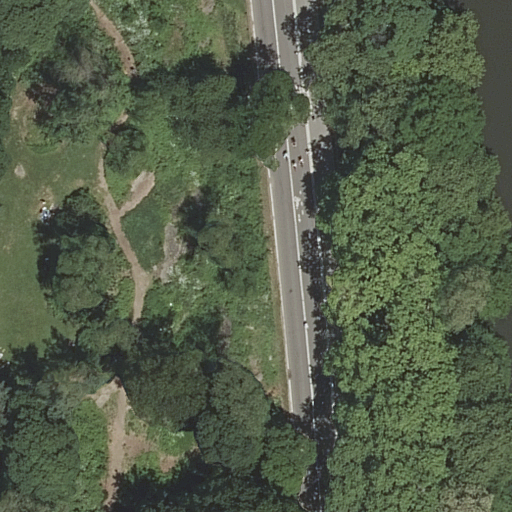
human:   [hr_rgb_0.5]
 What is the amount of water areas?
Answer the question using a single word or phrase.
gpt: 1

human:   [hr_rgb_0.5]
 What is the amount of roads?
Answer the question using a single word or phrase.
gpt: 3

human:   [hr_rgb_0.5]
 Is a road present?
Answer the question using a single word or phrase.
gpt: yes

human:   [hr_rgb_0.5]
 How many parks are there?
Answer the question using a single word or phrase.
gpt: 1

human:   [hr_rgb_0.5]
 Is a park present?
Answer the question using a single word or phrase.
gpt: yes

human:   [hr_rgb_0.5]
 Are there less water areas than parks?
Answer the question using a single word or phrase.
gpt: no

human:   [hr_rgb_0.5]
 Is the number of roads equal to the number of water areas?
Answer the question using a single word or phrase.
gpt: no

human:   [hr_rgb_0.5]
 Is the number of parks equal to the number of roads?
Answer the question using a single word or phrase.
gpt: no

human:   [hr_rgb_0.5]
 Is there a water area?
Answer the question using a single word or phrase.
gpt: yes

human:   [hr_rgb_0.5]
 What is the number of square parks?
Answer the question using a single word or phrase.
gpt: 0

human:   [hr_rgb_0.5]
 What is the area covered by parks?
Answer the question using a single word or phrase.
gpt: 10627m2

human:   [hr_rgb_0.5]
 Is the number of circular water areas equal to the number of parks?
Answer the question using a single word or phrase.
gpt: no

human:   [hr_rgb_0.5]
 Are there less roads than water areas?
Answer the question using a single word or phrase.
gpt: no

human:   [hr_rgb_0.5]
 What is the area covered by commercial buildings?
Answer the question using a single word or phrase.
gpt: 0m2

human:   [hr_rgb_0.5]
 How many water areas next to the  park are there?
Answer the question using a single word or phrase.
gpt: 1

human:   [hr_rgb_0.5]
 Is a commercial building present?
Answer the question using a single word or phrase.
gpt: no

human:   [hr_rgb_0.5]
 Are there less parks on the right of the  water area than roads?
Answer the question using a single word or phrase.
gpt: yes

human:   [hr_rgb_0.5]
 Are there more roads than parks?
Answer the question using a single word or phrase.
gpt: yes

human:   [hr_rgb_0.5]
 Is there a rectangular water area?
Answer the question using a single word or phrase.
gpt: no

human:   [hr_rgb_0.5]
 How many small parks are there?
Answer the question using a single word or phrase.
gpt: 0

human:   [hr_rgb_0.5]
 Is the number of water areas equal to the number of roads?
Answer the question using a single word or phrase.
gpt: no

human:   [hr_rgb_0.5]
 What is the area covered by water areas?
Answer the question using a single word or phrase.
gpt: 759m2

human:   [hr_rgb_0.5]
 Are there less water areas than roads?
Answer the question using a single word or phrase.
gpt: yes

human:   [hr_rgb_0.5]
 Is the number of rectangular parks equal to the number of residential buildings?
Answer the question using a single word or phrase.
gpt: no

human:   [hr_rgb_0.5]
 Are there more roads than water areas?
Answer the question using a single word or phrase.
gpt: yes

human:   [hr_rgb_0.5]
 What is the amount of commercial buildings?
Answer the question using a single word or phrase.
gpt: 0

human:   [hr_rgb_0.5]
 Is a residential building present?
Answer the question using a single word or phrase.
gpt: no

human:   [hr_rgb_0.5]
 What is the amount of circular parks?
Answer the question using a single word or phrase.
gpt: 0

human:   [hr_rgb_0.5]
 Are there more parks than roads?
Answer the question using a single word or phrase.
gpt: no

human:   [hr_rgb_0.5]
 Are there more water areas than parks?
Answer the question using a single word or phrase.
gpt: no

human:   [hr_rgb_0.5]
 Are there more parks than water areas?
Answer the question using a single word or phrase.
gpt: no

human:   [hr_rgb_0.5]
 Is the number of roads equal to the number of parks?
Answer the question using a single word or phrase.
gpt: no

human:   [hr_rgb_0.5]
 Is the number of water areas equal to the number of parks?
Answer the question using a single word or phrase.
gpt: yes

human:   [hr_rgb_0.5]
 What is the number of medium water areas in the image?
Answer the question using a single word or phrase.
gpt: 0

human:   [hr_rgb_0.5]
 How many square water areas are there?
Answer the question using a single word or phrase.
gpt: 0

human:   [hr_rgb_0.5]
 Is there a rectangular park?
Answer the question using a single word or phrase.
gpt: yes

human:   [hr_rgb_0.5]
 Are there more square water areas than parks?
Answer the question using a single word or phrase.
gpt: no

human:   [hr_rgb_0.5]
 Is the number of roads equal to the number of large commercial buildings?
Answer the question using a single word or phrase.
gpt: no

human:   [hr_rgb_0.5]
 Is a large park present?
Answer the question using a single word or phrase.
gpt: yes

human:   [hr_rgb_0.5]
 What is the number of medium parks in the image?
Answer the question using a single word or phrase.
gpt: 0

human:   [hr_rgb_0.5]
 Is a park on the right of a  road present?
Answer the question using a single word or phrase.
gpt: yes

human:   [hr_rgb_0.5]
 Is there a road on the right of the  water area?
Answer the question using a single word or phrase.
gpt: no

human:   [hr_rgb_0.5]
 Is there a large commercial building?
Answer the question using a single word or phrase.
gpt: no

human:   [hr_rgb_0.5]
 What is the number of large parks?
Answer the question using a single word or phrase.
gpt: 1

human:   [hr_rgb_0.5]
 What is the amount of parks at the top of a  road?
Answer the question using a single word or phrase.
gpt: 0

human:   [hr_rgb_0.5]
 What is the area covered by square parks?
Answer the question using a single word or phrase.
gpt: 0m2

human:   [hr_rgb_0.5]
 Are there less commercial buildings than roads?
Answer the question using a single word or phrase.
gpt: yes

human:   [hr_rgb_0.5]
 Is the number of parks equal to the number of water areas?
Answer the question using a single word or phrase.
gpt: yes

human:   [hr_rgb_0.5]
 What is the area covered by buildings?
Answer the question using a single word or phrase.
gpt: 0m2

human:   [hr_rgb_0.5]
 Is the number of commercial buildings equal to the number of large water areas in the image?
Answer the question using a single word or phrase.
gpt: no

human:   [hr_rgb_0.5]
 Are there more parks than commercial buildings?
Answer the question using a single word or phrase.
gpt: yes

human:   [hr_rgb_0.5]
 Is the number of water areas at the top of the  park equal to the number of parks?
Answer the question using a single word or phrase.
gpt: no

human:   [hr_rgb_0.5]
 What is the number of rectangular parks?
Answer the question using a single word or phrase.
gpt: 1

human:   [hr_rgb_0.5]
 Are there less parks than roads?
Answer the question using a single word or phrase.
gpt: yes

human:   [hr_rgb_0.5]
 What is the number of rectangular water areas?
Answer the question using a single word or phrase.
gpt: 0

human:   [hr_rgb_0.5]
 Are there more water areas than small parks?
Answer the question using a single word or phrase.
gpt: yes

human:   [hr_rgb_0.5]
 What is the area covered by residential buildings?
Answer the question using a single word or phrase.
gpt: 0m2

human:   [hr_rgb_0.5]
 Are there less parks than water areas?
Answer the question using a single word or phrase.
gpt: no

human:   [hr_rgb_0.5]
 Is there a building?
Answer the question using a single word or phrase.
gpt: no

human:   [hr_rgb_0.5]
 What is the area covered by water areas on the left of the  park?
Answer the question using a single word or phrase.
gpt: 759m2

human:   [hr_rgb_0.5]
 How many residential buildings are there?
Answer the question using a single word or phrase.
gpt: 0

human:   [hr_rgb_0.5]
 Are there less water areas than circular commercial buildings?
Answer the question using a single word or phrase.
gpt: no

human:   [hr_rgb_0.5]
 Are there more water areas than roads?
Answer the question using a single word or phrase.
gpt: no

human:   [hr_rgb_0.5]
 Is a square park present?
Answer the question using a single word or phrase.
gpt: no